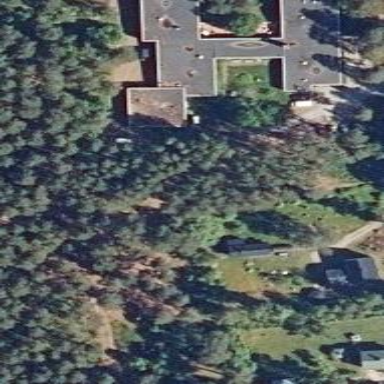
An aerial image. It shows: Nursing home building.